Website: crate-barrel
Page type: payment
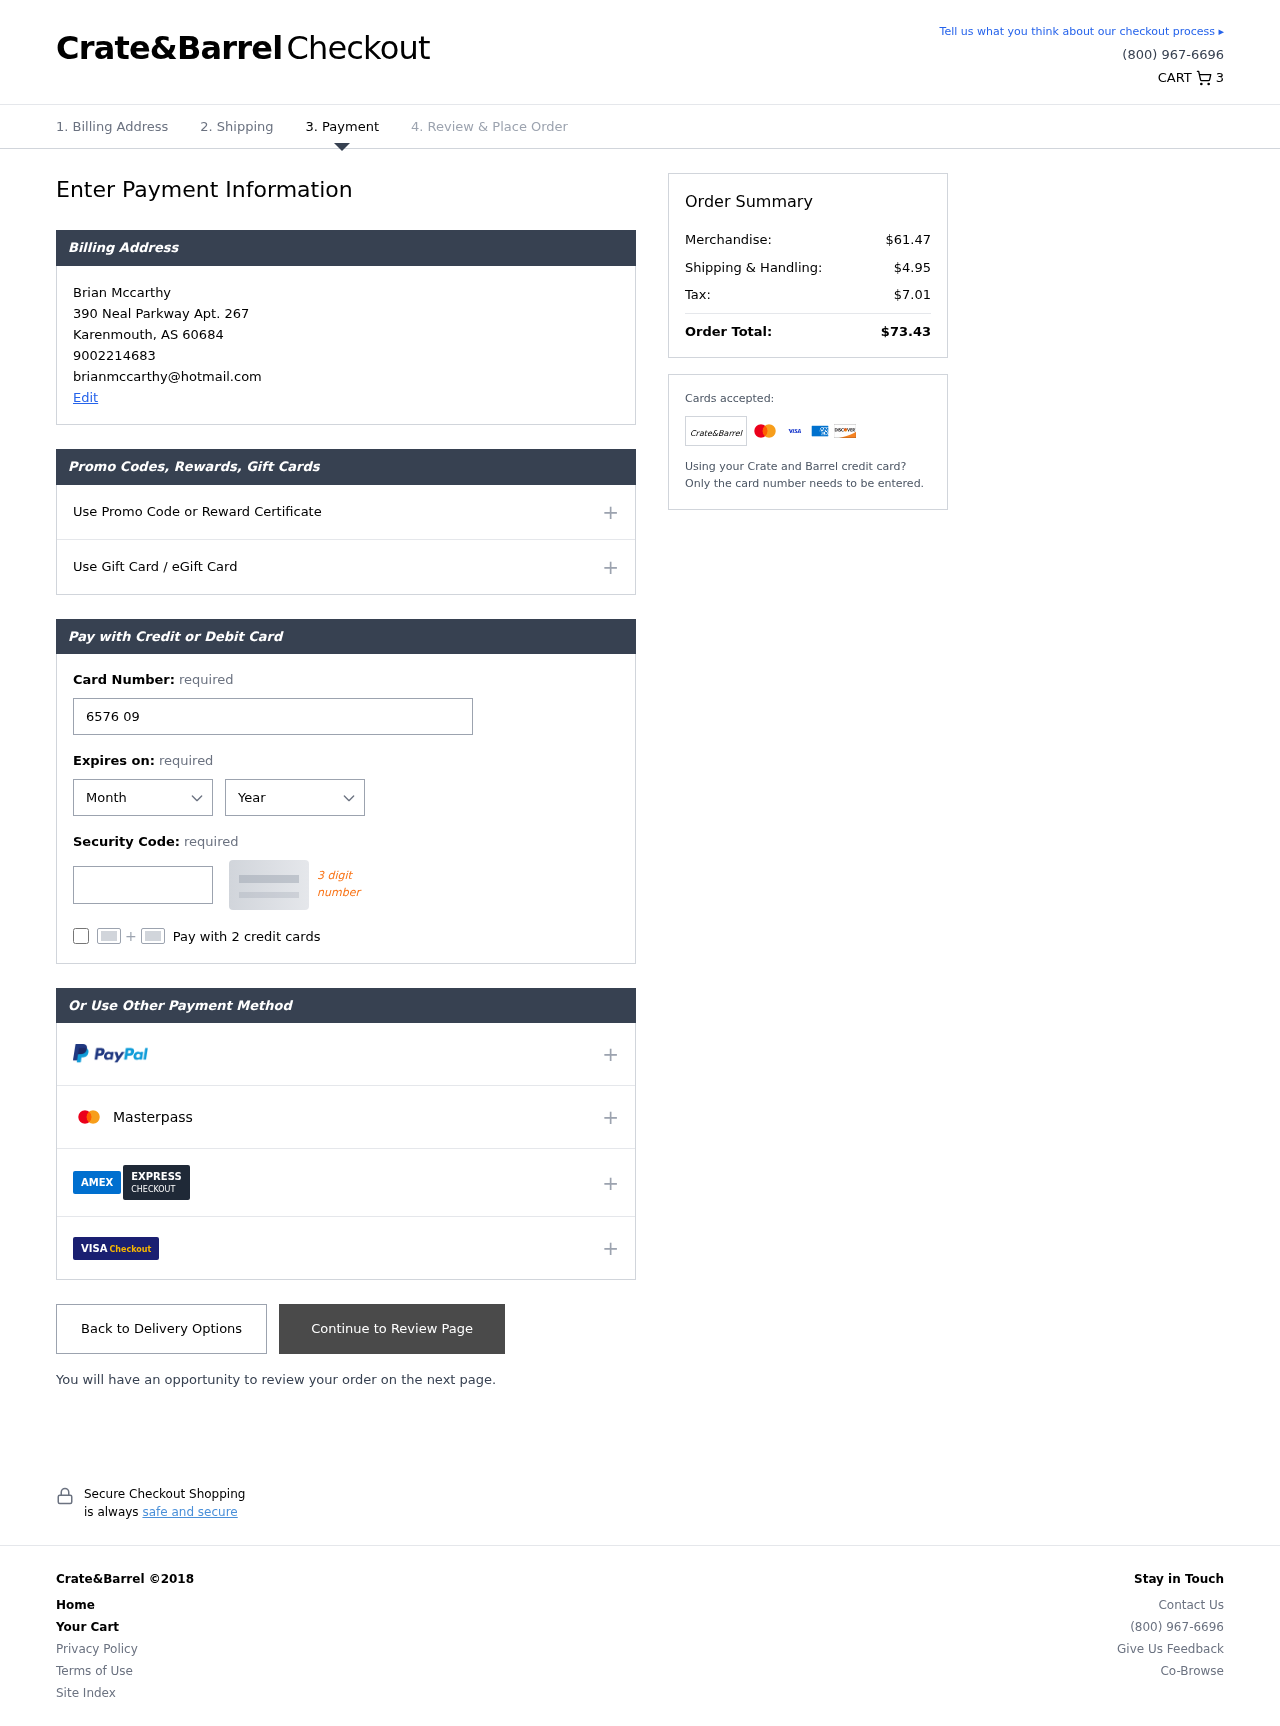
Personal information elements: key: PII_CARD_CVV
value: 660
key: PII_CARD_EXPIRY_MONTH
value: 04
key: PII_CARD_EXPIRY_YEAR
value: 29
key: PII_CARD_NUMBER
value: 6576 0911 6513 5120
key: PII_CITY
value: Karenmouth
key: PII_EMAIL
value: brianmccarthy@hotmail.com
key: PII_FULLNAME
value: Brian Mccarthy
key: PII_PHONE
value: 9002214683
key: PII_POSTCODE
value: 60684
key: PII_STATE_ABBR
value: AS
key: PII_STREET
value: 390 Neal Parkway Apt. 267
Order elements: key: ORDER_NUM_ITEMS
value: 3
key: ORDER_SUBTOTAL
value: $61.47
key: ORDER_SHIPPING_COST
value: $4.95
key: ORDER_TAX
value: $7.01
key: ORDER_TOTAL
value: $73.43